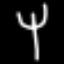
Label: fork